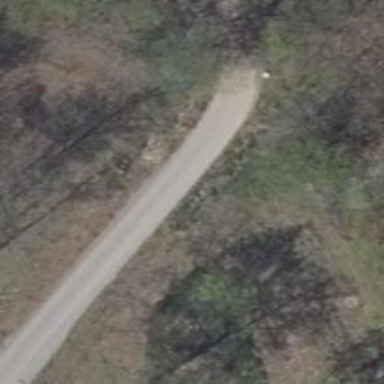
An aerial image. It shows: Asphalt service road used for forestry vehicles.